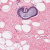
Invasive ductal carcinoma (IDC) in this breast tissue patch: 0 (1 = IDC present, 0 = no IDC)